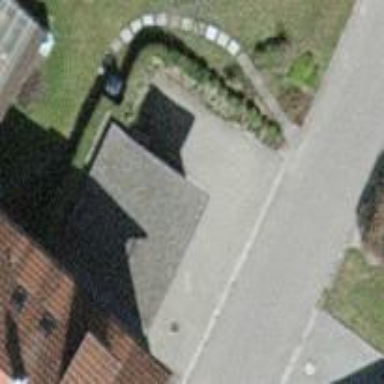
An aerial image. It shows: Garage.